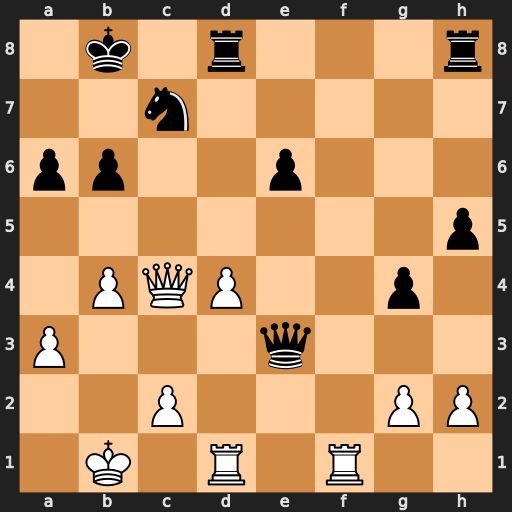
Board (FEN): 1k1r3r/2n5/pp2p3/7p/1PQP2p1/P3q3/2P3PP/1K1R1R2
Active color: w
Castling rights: -
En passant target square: -
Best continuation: Rf7 Rc8 Qc6